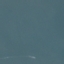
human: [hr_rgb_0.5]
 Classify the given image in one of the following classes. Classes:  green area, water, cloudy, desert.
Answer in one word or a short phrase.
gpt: water